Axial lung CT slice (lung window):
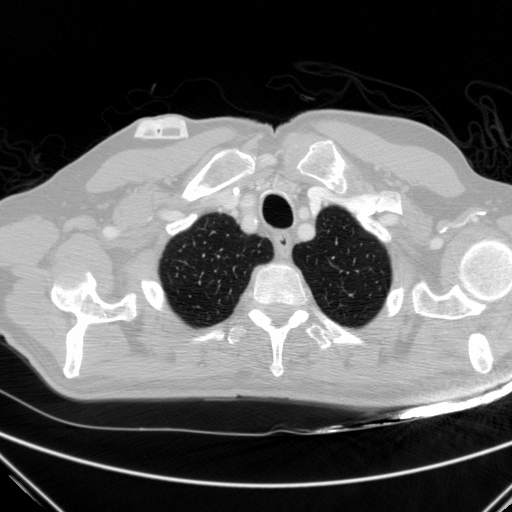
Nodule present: no